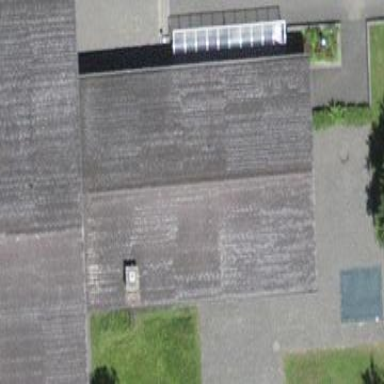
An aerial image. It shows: School building.